Question: How to set the breakpoints condition (such as filter thread ID) in batch for VS 2015?
I'm debugging one of the thread pool threads, and I've set many breakpoints, so I want to filter the breakpoints to one special thread ID, then I want to set the filter condition for all of the breakpoints in batch.
However I found VS2015 doesn't support it, when I want to set them all at once, the settings is disabled, like in the image below:

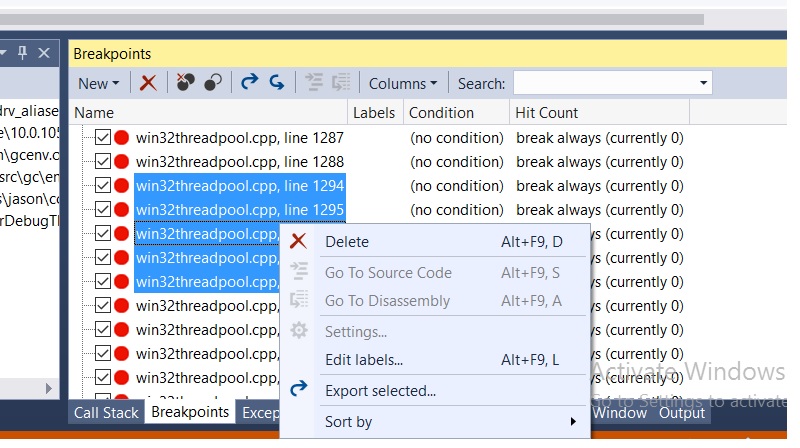
Answer: In Visual Studio 2015, there is a <URL> to configure breakpoints, which is the Breakpoint Settings window. We can configure condition and action for every breakpoint through the Breakpoint Settings window. But we could not set them in batch.
There has other community who has the same requirement and he has submit this issue to Visual Studio User Voice. You can vote and add comments for this feedback. But before the user voice accepted, you still need to configure breakpoint one by one.
<URL>